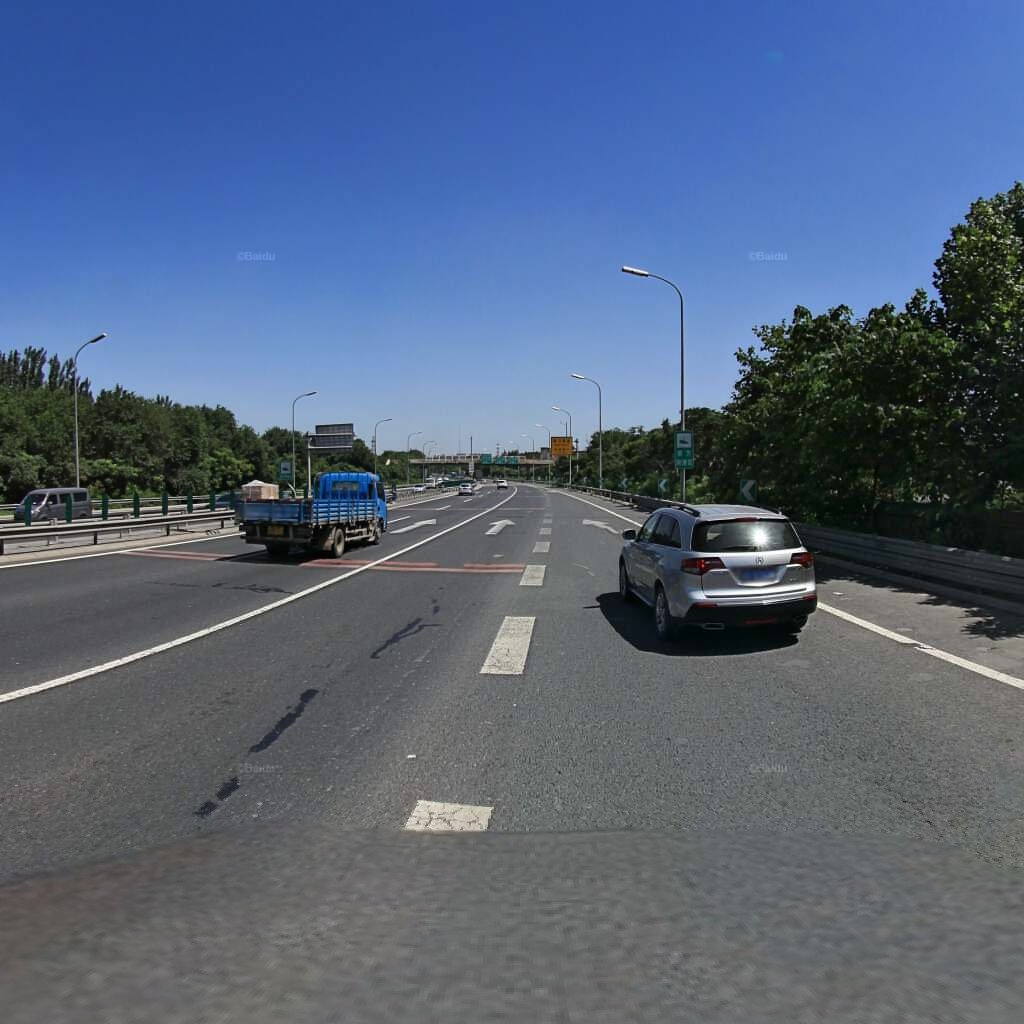
Region: Haidian
Road damage annotations: longitudinal patch, longitudinal patch, longitudinal patch, longitudinal patch, transverse patch, longitudinal crack